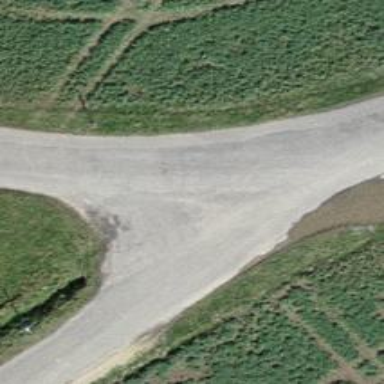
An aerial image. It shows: Unclassified road with asphalt surface and grade1 tracktype.